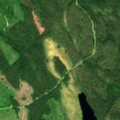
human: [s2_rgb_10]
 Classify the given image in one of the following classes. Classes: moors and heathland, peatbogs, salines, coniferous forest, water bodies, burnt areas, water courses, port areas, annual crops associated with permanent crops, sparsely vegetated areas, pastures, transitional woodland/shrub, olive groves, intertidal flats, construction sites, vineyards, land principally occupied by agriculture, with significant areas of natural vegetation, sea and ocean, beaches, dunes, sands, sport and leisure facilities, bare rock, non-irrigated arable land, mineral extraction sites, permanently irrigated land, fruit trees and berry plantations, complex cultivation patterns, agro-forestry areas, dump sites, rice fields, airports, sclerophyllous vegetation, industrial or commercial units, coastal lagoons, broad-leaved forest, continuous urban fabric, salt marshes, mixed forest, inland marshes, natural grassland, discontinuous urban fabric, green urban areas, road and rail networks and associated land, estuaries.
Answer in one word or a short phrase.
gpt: coniferous forest, mixed forest